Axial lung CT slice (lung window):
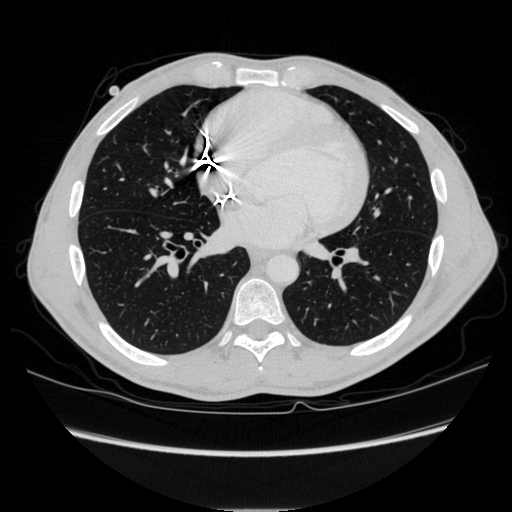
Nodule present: no